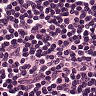
Metastatic tissue present: no